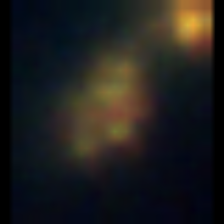
Taxon: Diatom_aggregate
Group: Diatoms